Current action and preconditions to check: trajectory_clear

Your task: For each precondition in the list above, predict whether it will hold at this action.

Consider the current scene as observed from the mobile robot's camera, and analyze the predicted future states of all dynamic agents (e.g., people, animals, vehicles, or any moving entities) within the NEXT SECOND.

IMPORTANT: Only answer "very likely" if you are absolutely certain—based on strong, clear evidence—that a dynamic agent will violate the precondition in the predicted future state. Do NOT answer "very likely" for unlikely, ambiguous, or low-probability risks.

Ask yourself for each precondition: Is there a high probability, with clear and convincing evidence, that the predicted future states of any dynamic agent will interfere with the predicted future state of the currently executing action within the NEXT SECOND, causing that precondition to fail?

Assess the risk level based on these predictions. Use "likely" or "very likely" if motions create a clear risk of interference.

Use "neutral" or "improbable" if agents are nearby but their predicted paths are clearly diverging or non-conflicting.

Failure Risk Categories: "very improbable", "improbable", "neutral", "likely", "very likely"

Answer Format: Output ONLY the probability_of_failure value from these categories: "very improbable", "improbable", "neutral", "likely", "very likely"

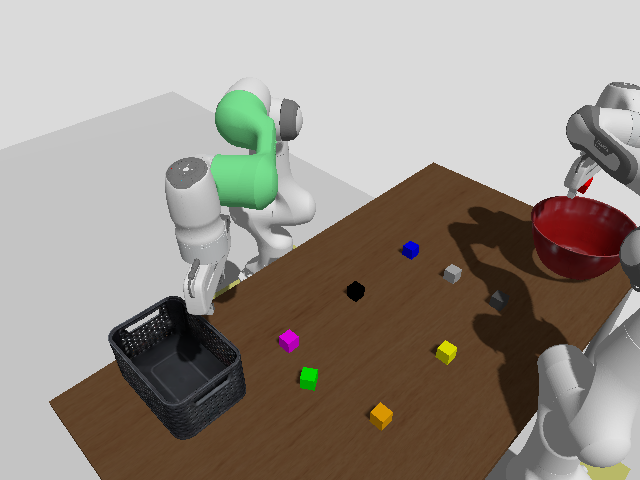

Answer: very improbable